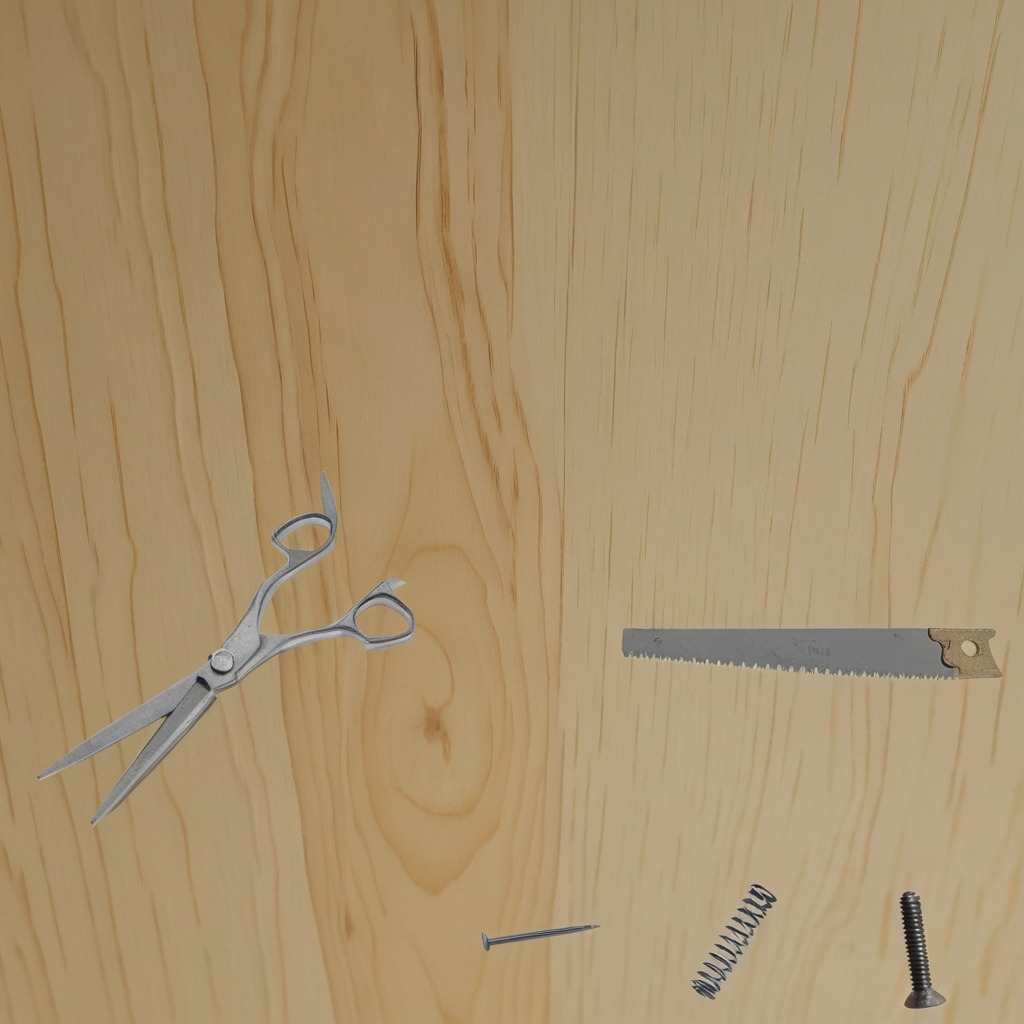
A metal machine screw, an iron nail, a coiled metal spring, a handheld metal saw, and a pair of scissors are lying on the plywood surface in a paint workshop lit by afternoon window light.